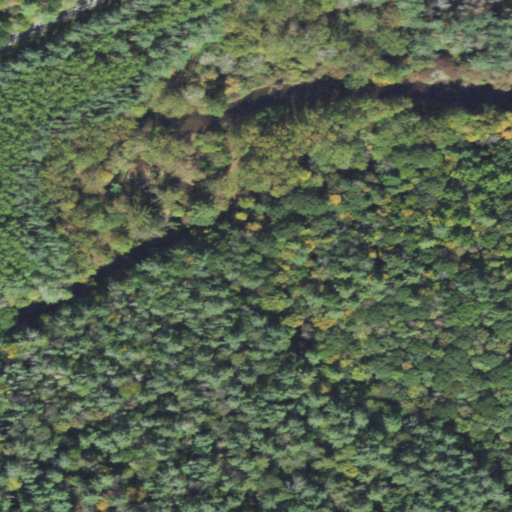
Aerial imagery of valley in Pennsylvania named Clark Hollow containing mixed forest, evergreen forest, deciduous forest, woody wetlands, and open development